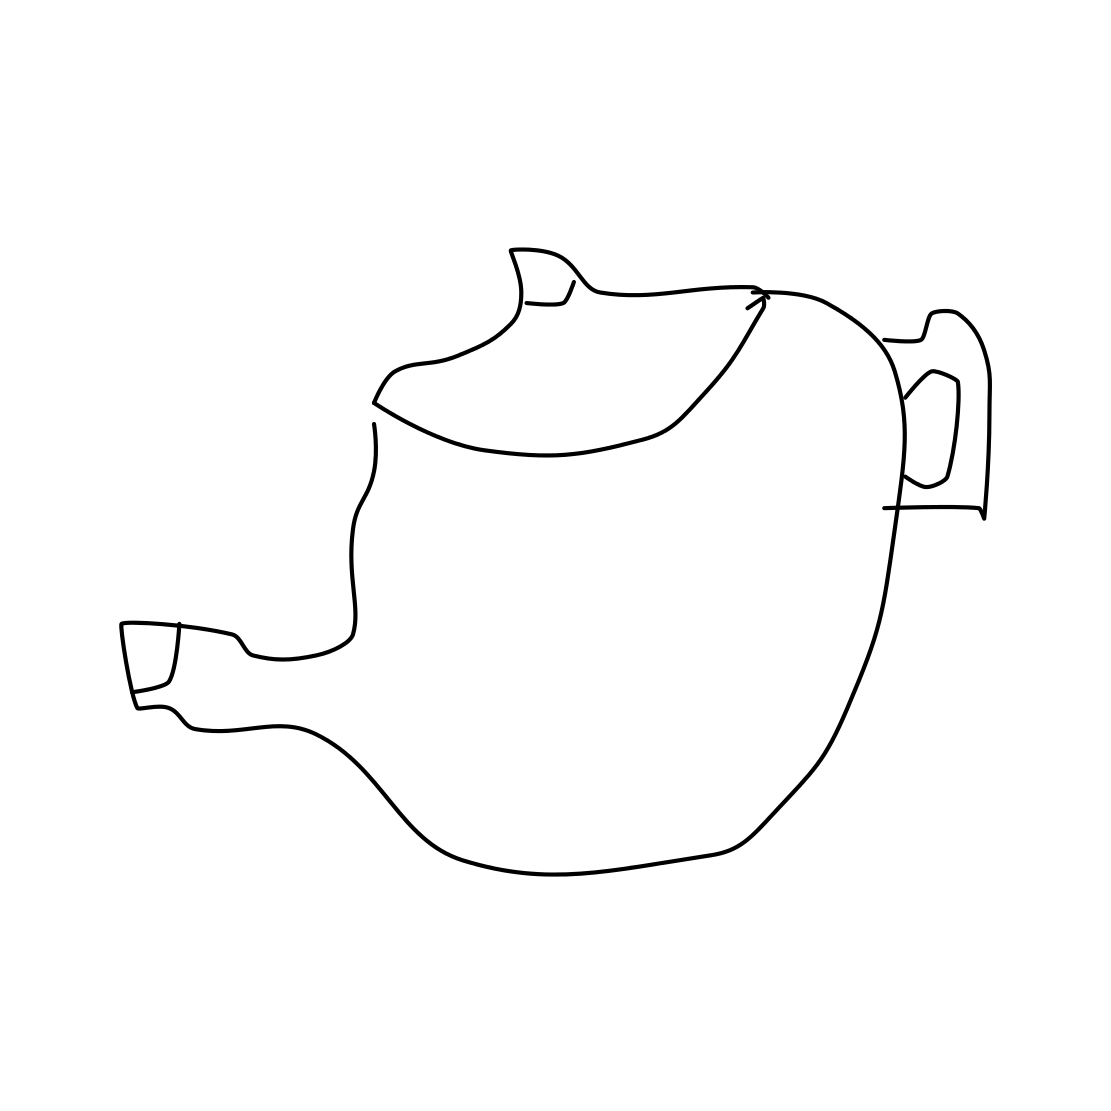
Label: teapot